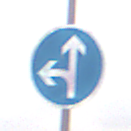
Verkehrszeichen: VorgeschriebeneFahrtrichtungGeradeausOderLinks
Umgebung: Outdoor, RoadRail
Tageszeit: Midday
Wetter: Overcast
Licht: Natural
Jahreszeit: NotSpecified
Kontrast: LowContrast